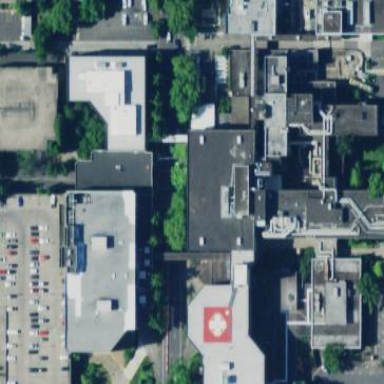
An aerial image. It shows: Hospital providing healthcare services.